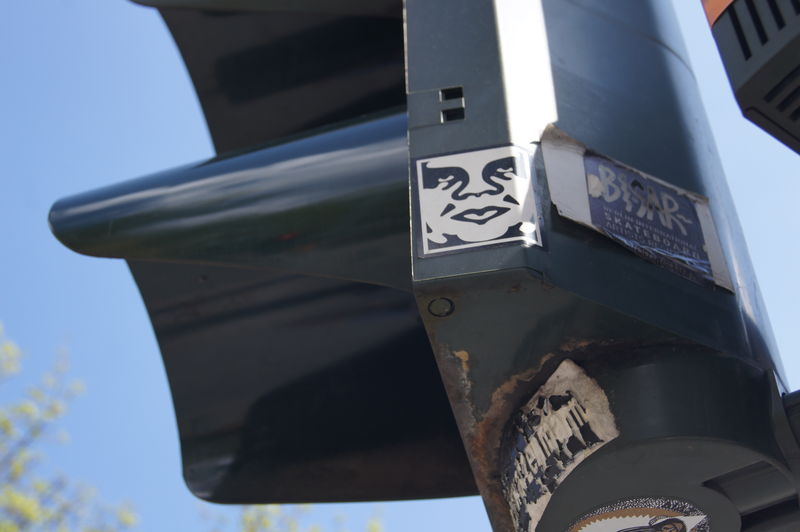
Titel: Obey the Giant
Künstler: Shepard Fairey
Standort: Berlin
Schlagwörter: dunkel, himmel, mann, mund, nase, schwarz, augen, falten, gesicht, portrait, kinn, fotos, modern, tag, klein, linien, werbung, pupillen, metall, plastik, foto, fotografie, photographie, symmetrisch, druck, schnitt, schwarz-weiss, gesciht, photo, farbfoto, aufkleber, ampel, rost, stencil, grafitti, zoom, streetart, sticker, straßenkunst, urban art, skategard